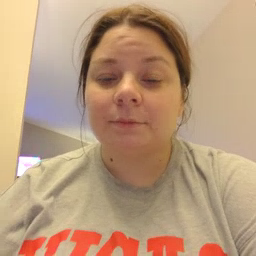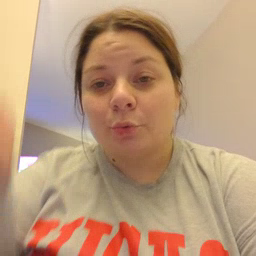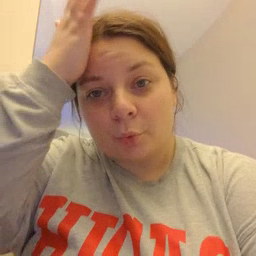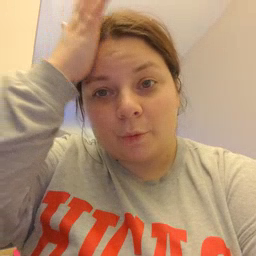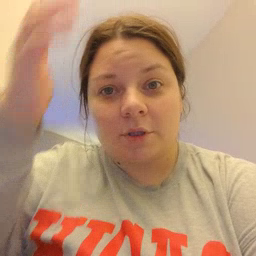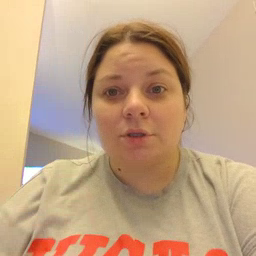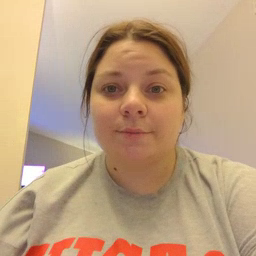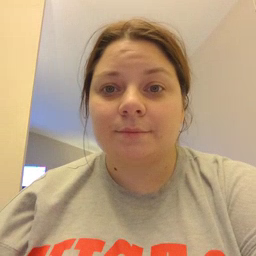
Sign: garbage